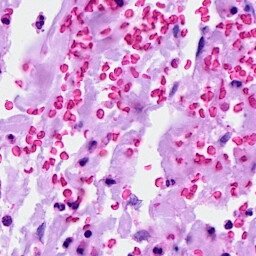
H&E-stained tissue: Breast